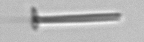
Label: fiber_TAG_external_detritus